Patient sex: M
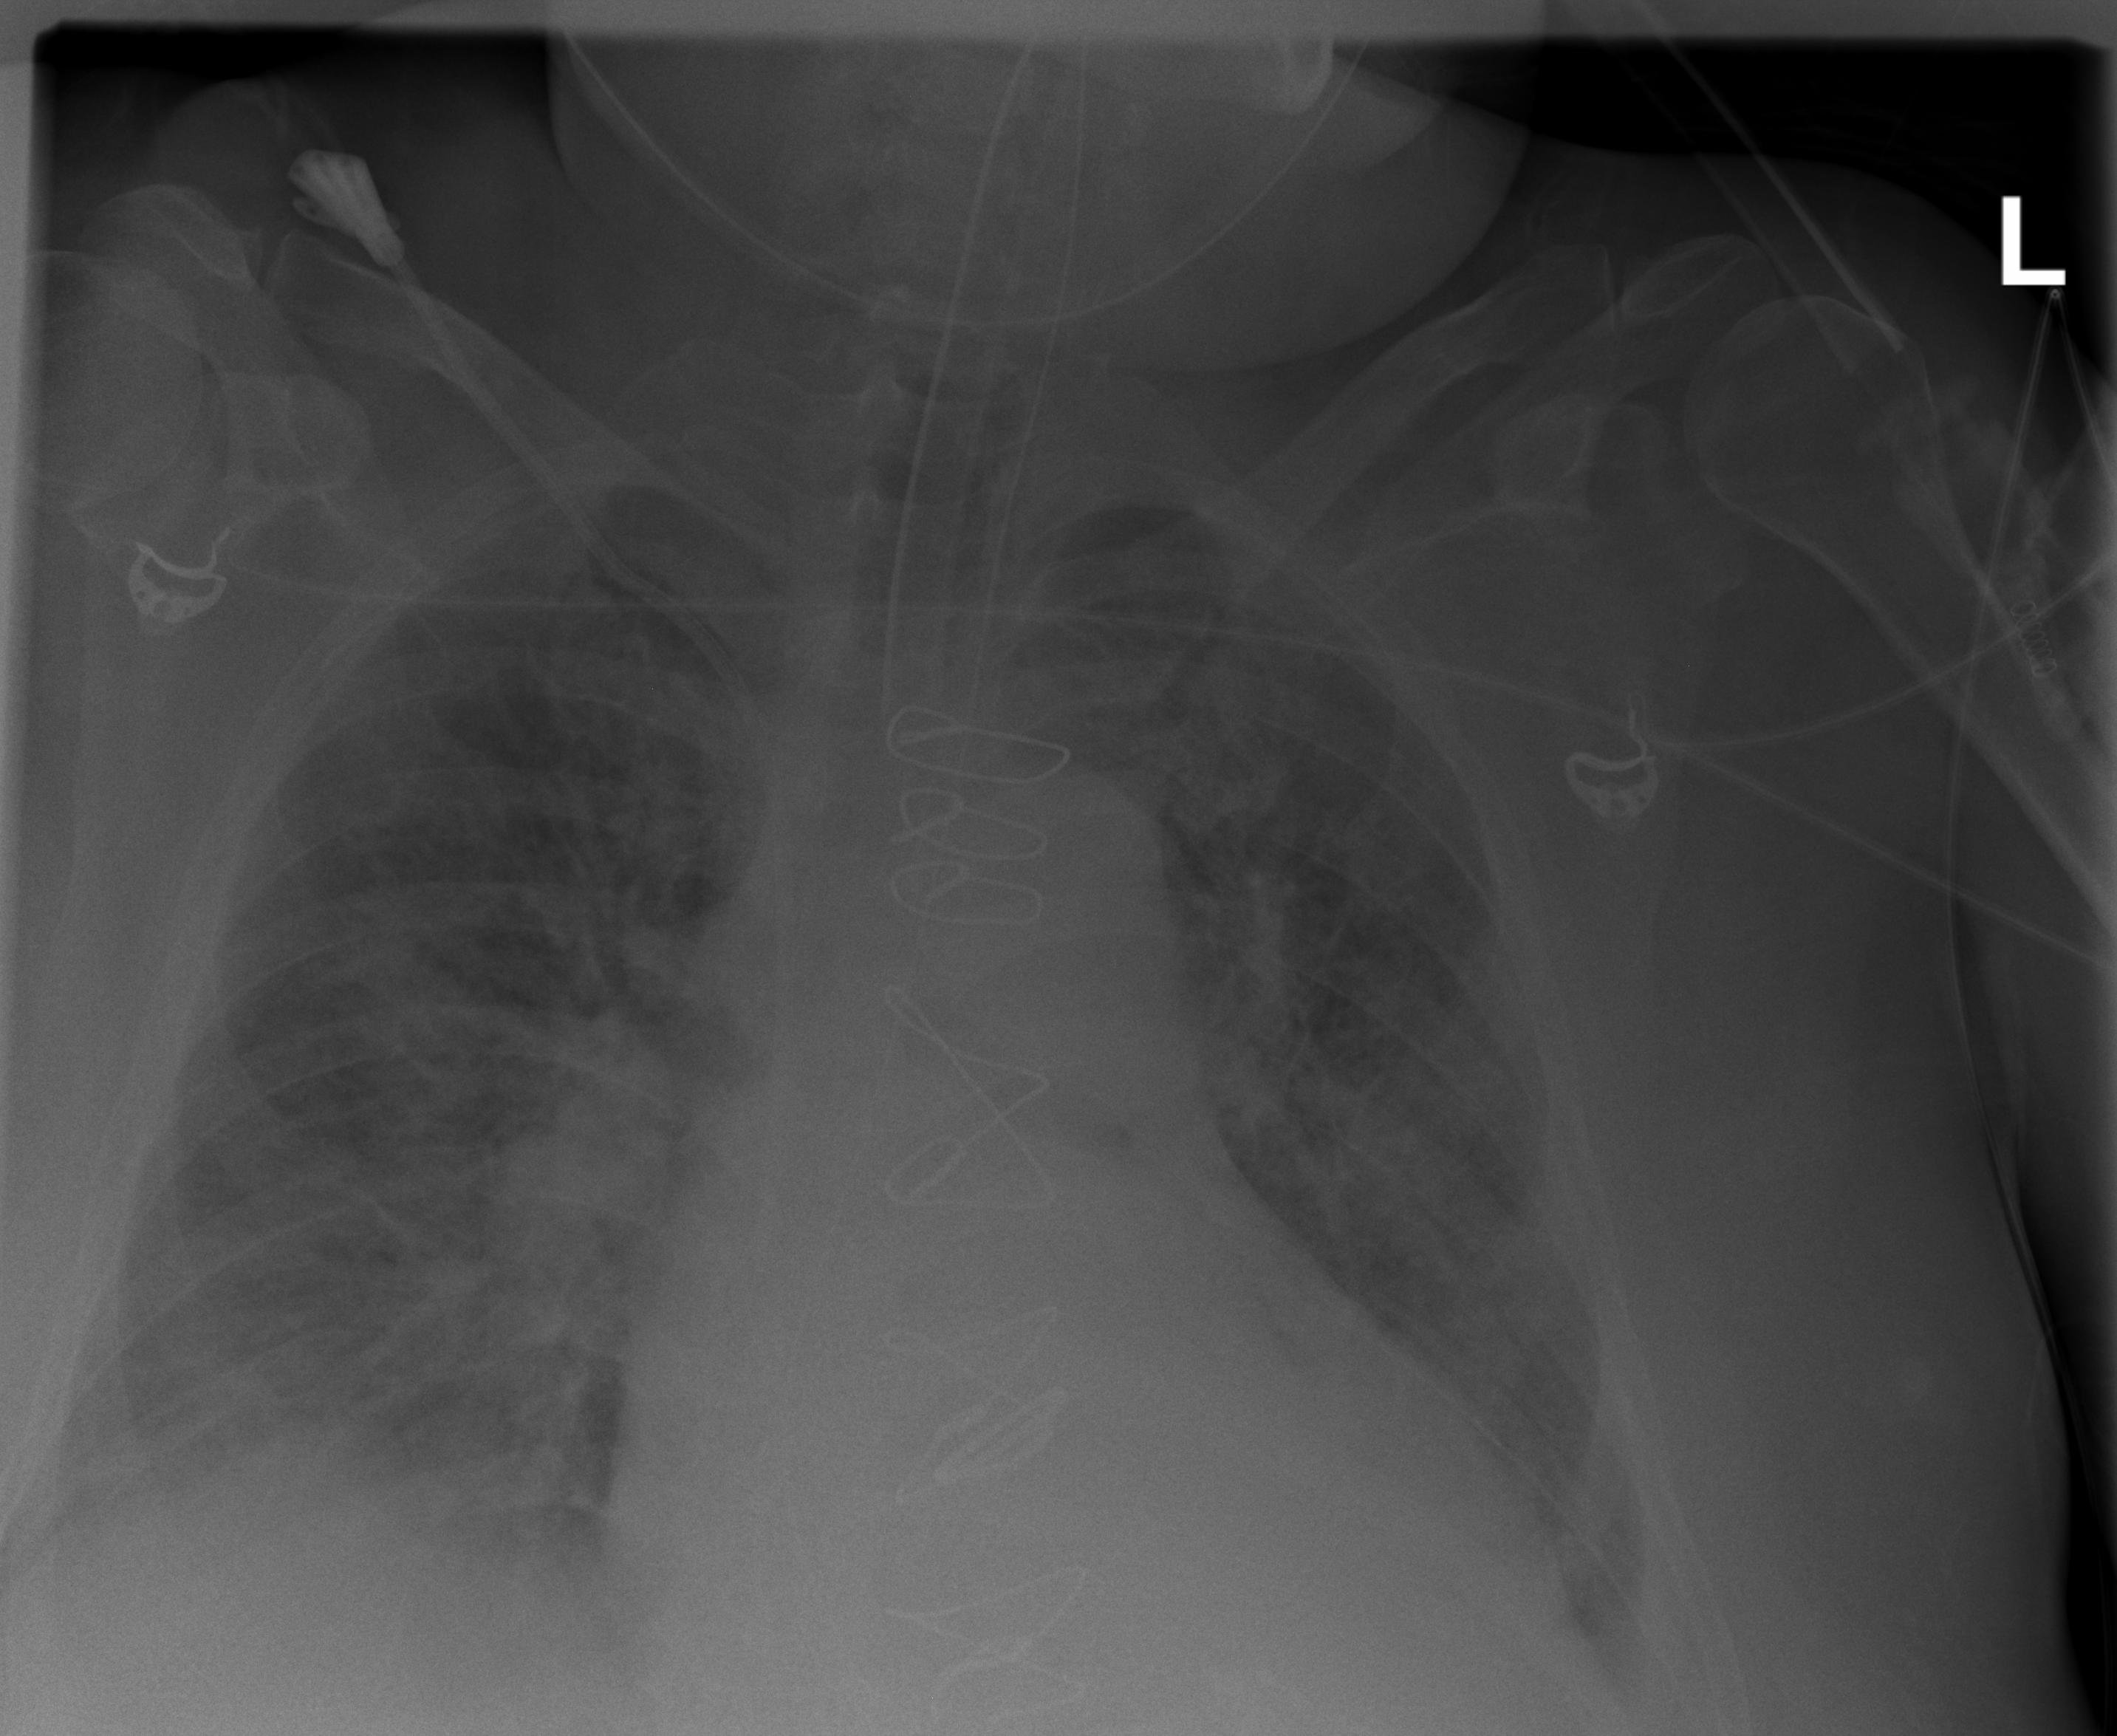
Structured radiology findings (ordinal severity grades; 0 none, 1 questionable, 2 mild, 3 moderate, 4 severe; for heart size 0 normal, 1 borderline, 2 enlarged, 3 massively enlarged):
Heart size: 2
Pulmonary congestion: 3
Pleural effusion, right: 2
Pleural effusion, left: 2
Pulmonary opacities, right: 3
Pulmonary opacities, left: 2
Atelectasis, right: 2
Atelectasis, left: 2